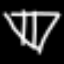
Label: diamond